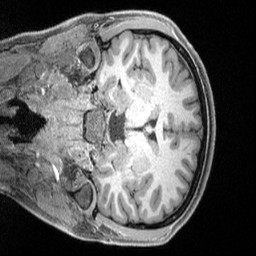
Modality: T1w
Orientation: coronal
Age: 20
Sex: female
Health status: healthy
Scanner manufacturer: siemens
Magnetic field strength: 3 T
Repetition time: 2.4 s
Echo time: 0.00222 s